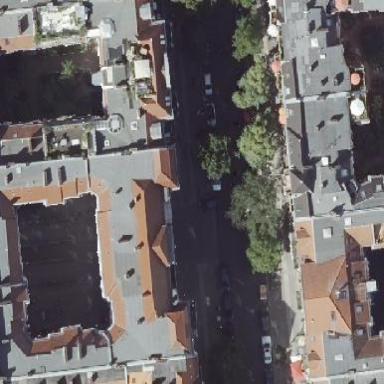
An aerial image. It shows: Residential building.